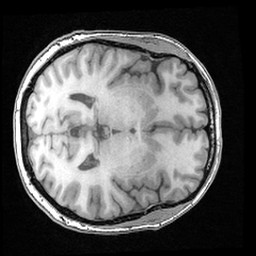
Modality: T1w
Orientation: axial
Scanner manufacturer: ge
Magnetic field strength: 3 T
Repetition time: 0.008368 s
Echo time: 0.00326 s